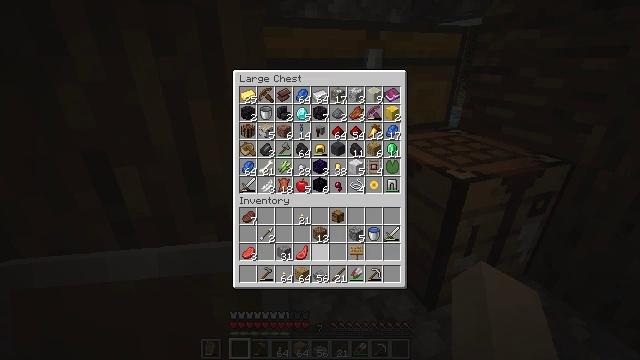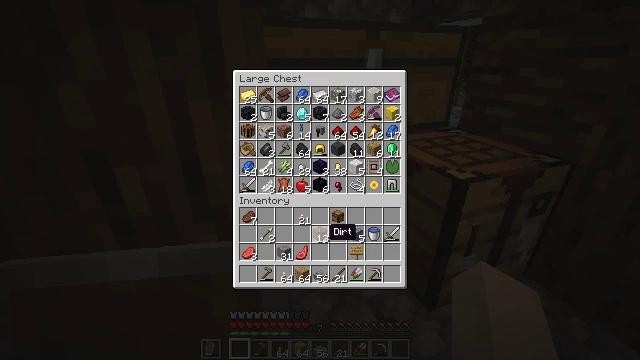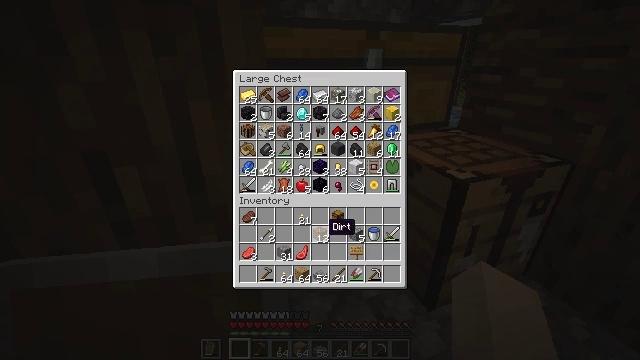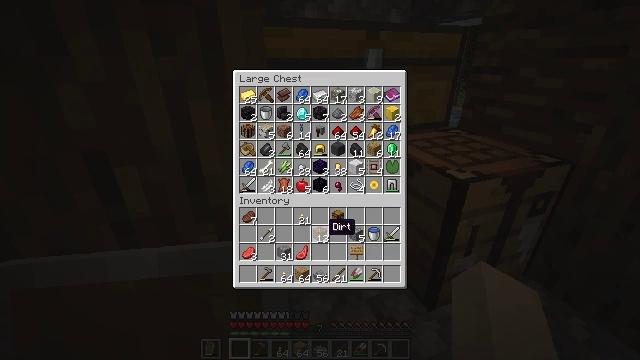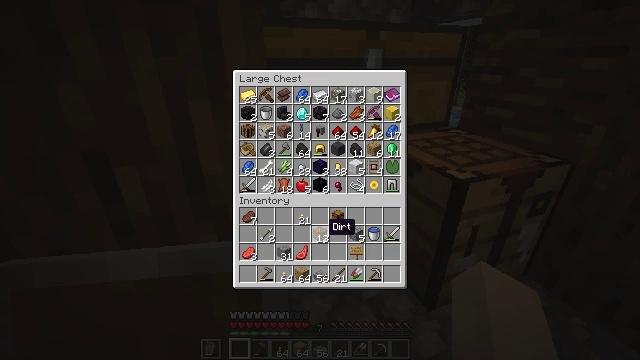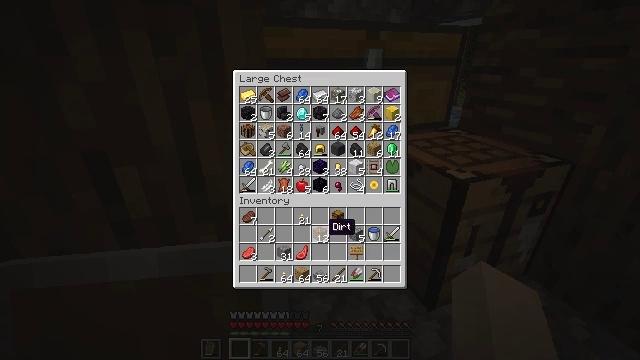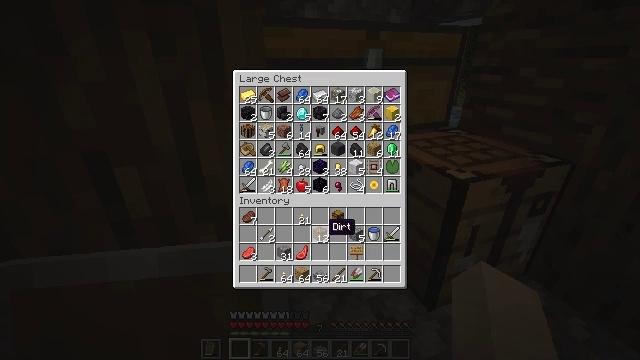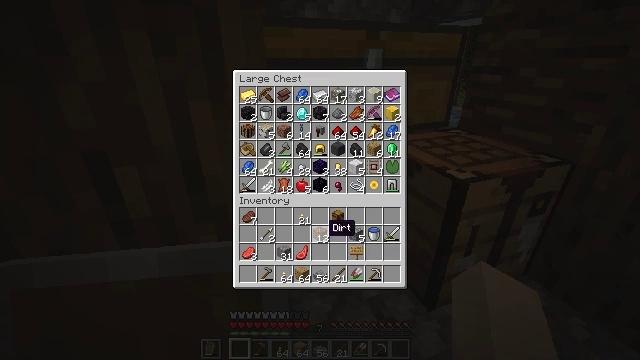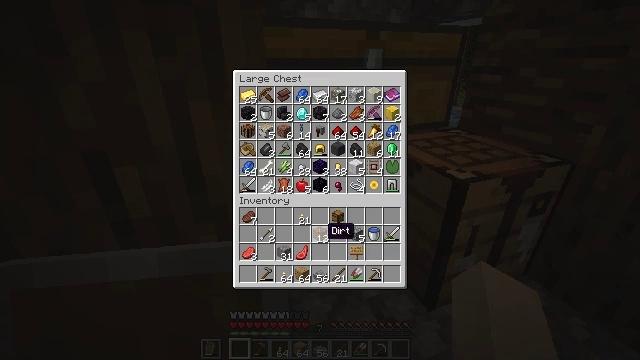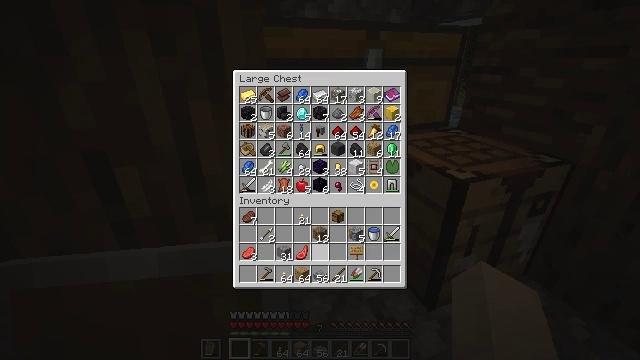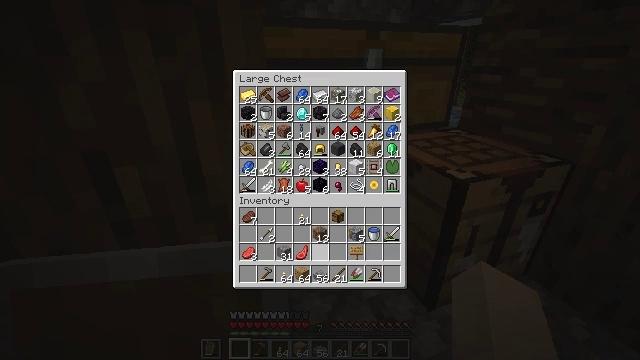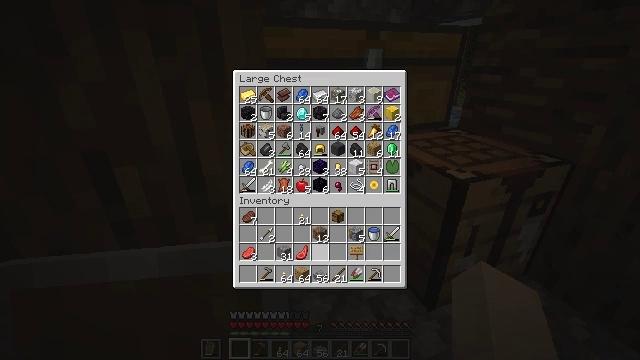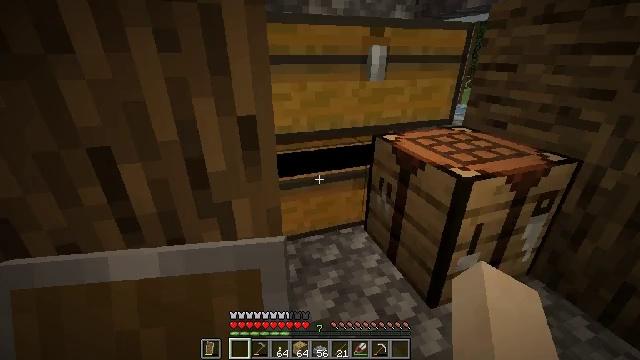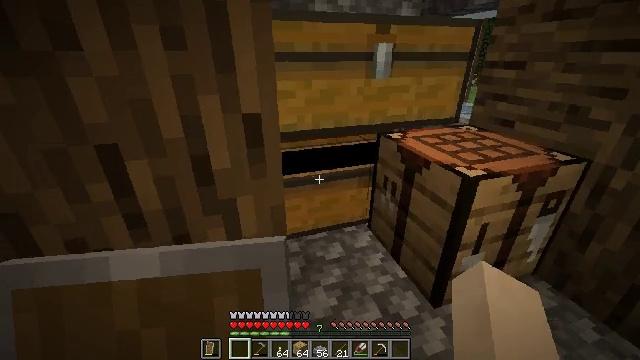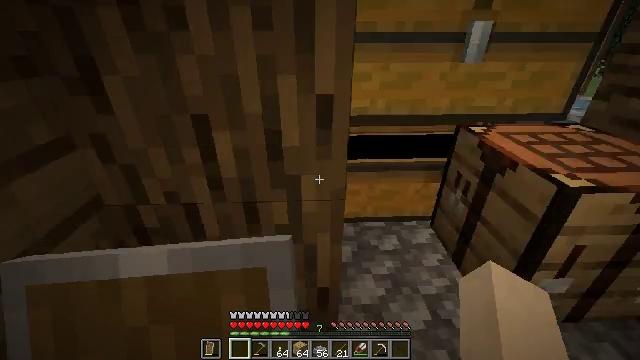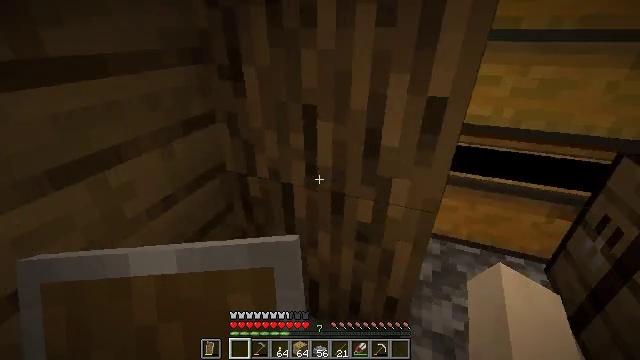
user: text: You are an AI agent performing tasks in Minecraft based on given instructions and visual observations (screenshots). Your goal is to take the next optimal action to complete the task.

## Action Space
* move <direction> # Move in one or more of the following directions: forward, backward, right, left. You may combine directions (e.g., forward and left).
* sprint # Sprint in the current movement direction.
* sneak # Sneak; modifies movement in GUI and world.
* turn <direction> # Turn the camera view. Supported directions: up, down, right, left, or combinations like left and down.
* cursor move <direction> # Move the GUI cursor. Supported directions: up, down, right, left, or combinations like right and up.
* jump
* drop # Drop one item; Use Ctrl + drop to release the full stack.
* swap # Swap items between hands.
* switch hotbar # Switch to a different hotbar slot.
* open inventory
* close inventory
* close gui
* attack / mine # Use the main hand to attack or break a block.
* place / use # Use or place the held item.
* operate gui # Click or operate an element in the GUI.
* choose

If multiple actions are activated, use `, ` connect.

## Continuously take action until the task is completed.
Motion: motion action
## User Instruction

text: Mine the bell from its post.
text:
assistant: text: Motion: sneak
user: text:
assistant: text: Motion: sneak
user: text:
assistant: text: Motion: sneak, use / place
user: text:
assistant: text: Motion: sneak, use / place
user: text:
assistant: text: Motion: sneak, use / place
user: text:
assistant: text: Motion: sneak
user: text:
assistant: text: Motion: sneak
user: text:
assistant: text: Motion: sneak
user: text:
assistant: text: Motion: sneak
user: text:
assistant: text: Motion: sneak
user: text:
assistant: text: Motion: no_op
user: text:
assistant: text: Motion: close inventory
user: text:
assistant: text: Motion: turn left, close inventory
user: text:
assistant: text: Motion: turn left and down, close inventory
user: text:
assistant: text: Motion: turn left
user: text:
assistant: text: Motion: turn left
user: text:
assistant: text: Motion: turn left
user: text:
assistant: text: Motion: turn left
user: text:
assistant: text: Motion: move left, turn left
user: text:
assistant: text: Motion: move left
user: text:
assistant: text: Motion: move forward and move left
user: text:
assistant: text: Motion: move forward and move left
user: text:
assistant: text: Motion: move forward and move left
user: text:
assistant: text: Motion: move forward and move left
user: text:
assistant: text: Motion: move forward and move left
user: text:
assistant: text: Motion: move forward and move left
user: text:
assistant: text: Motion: move forward and move left, turn right
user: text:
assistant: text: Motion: move forward and move left, turn right
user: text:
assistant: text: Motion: move forward and move left, turn right
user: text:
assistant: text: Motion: move forward and move left, turn right